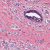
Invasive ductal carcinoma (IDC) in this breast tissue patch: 1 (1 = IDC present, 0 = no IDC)